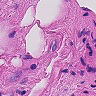
Metastatic tissue present: no